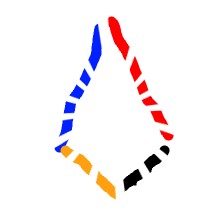
Shape: kite